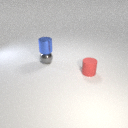
small red rubber cylinder in front of small gray metal sphere